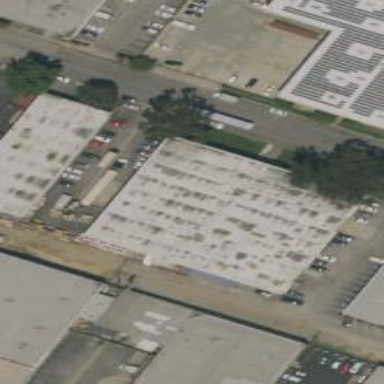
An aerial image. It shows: Warehouse.